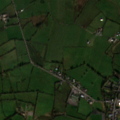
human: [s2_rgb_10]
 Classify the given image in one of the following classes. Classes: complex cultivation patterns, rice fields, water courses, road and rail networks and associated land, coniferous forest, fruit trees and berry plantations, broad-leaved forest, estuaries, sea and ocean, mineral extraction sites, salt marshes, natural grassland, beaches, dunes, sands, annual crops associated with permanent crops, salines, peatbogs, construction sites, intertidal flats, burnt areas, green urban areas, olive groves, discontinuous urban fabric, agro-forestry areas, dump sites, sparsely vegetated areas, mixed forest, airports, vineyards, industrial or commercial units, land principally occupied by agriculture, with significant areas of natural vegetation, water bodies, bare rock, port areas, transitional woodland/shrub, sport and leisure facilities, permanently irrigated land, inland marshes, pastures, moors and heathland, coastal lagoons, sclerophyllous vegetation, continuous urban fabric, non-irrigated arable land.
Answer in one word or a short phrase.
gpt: discontinuous urban fabric, pastures